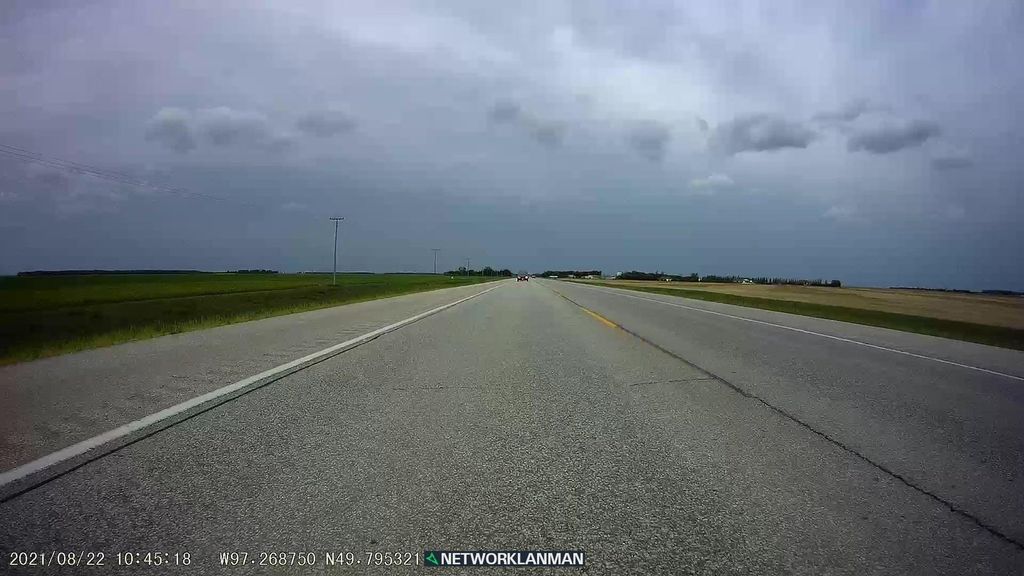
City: winnipeg